Question: i am implementing a class with extends a JPanel, and this class is added to a JTabPane, and you can draw things on the area like a Paint program, however when drawing a new line it will join with the previous drawing points, why is that so?
and in the for loop there is a -2 on the size of the arrayList , may i know why is it needed? i have tried removing it and it causes error.

'''
import java.awt.Color;
import java.awt.Dimension;
import java.awt.Graphics;
import java.awt.Point;
import java.awt.event.MouseAdapter;
import java.awt.event.MouseEvent;
import java.util.ArrayList;
import javax.swing.BorderFactory;
import javax.swing.JPanel;
public class STDrawingArea extends JPanel{
/**
*
*/
private static final long serialVersionUID = 1L;
ArrayList<Point> Points = new ArrayList<Point>();
public STDrawingArea()
{
setBorder(BorderFactory.createLineBorder(Color.black));
setBackground(Color.WHITE);
addMouseMotionListener(new MouseAdapter() {
public void mouseDragged(MouseEvent e) {
Points.add(e.getPoint());
System.out.println("Dragged");
repaint();
}
});
}
@Override
public Dimension getPreferredSize() {
return new Dimension(700,600);
}
@Override
protected void paintComponent(Graphics g) {
super.paintComponent(g);
for(int i = 0 ; i < Points.size()-2;i++)
{
Point p1 = Points.get(i);
Point p2 = Points.get(i+1);
g.drawLine(p1.x, p1.y, p2.x, p2.y);
}
}
public void clearDrawings()
{
Points.clear();
repaint();
}
}
'''
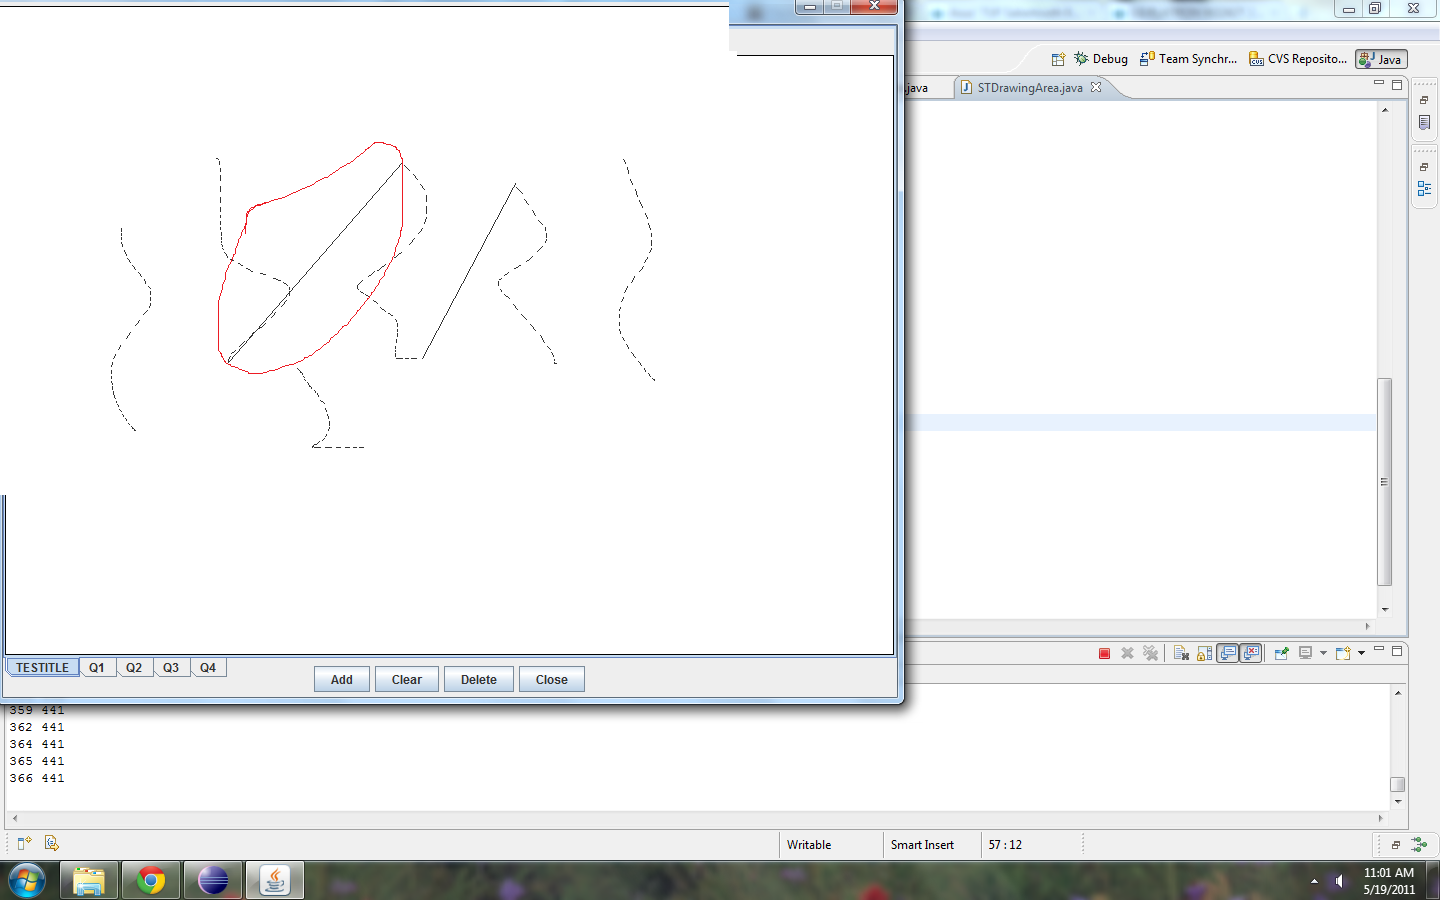
Answer: Yes there is a -2 in the list size check, but I think that you have to increment i by 2 units:
'''
i += 2;
'''
to achieve the results you want.
Try this:
'''
for(int i = 0 ; i < Points.size()-2;i+=2)
{
Point p1 = Points.get(i);
Point p2 = Points.get(i+1);
g.drawLine(p1.x, p1.y, p2.x, p2.y);
}
'''
EDIT:
Looking at you picture not seems that lines are connected. I see white spaces between your lines.
Probably mouseDragged isn't the right method to use. It throws a lot of MouseEvent events, making your code drawing a lot of disconnected lines, one close to the others.
Try doing the same thing using MousePressed or MouseClicked method. I guess you will see that your now code is correct.
a tip:
in Java conventions, field and variables should start with a low-case first letter, so change your Points declaration this way:
'''
ArrayList<Point> points = new ArrayList<Point>();
'''